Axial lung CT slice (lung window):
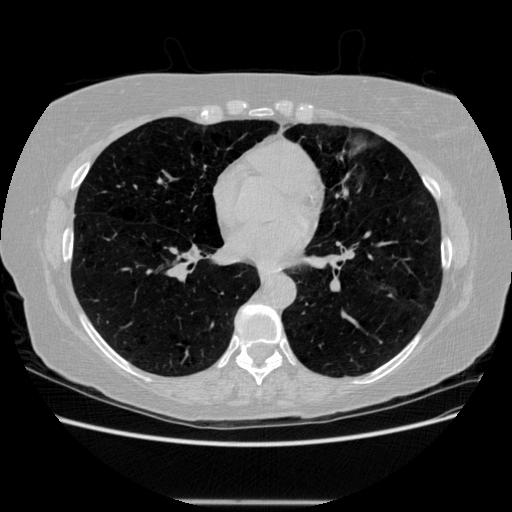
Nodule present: no